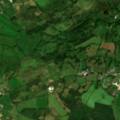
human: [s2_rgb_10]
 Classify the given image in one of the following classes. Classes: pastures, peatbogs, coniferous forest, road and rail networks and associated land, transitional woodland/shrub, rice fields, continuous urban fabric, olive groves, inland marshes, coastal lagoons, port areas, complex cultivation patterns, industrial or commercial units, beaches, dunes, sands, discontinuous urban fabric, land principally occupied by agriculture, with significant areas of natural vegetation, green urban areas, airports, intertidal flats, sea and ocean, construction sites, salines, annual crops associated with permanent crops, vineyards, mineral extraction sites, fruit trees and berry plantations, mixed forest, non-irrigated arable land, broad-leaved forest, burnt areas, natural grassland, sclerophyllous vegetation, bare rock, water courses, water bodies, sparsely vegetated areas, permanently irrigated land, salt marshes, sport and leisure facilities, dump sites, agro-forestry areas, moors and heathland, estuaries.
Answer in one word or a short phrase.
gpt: pastures, land principally occupied by agriculture, with significant areas of natural vegetation